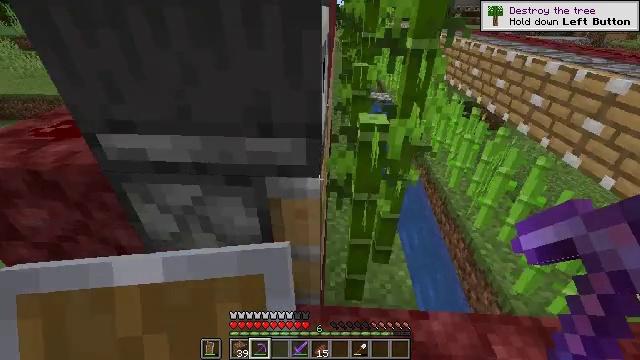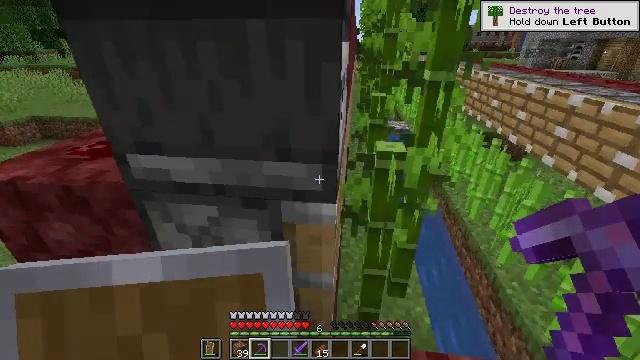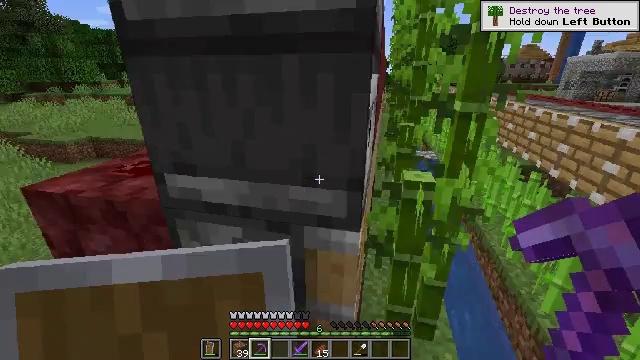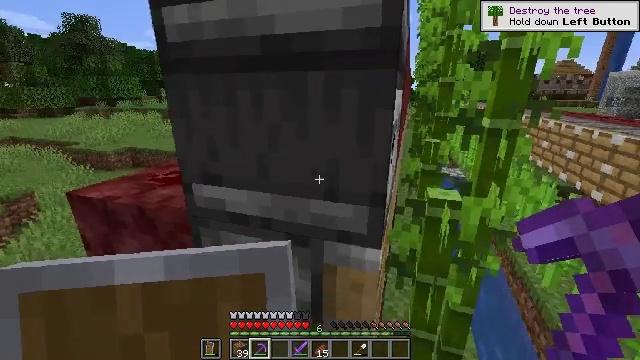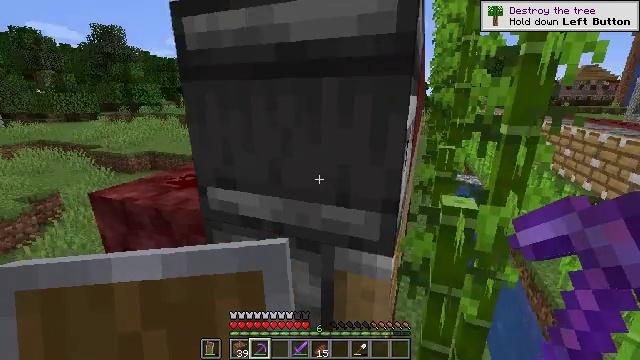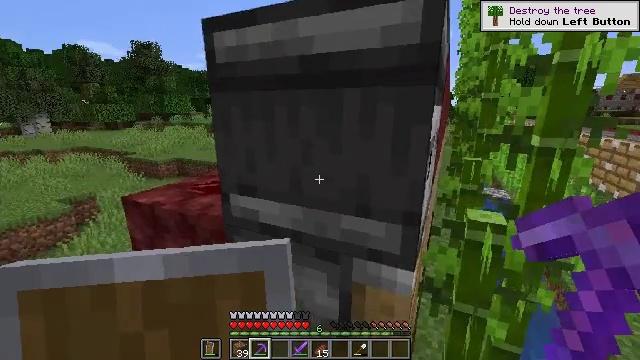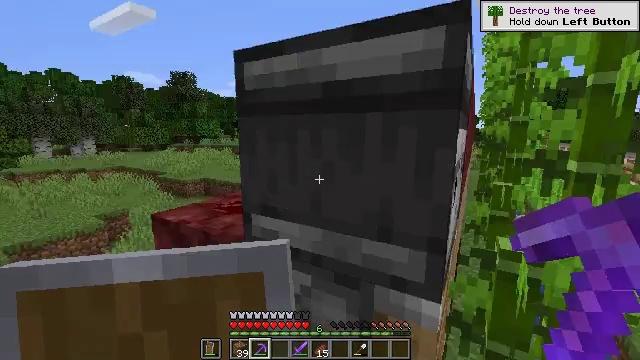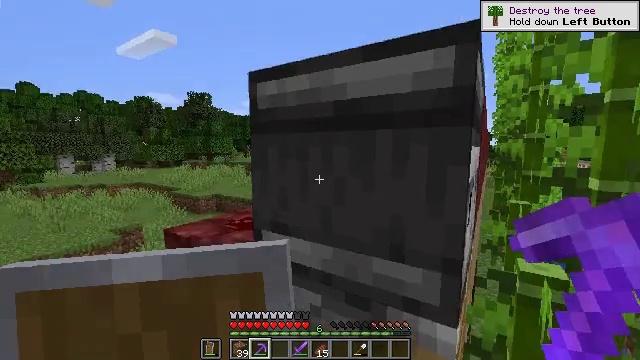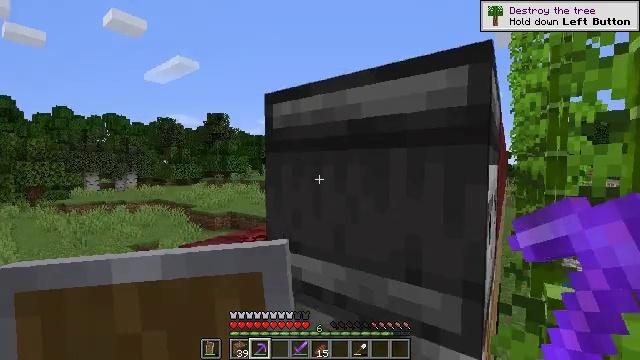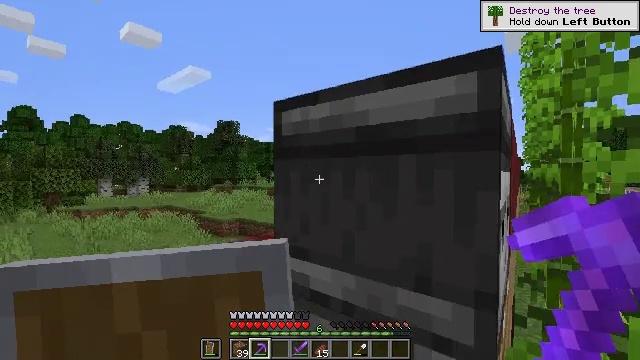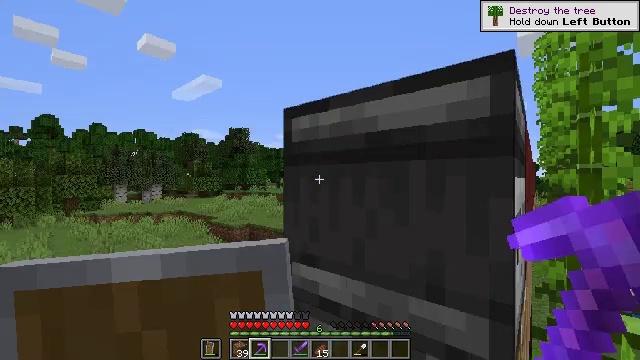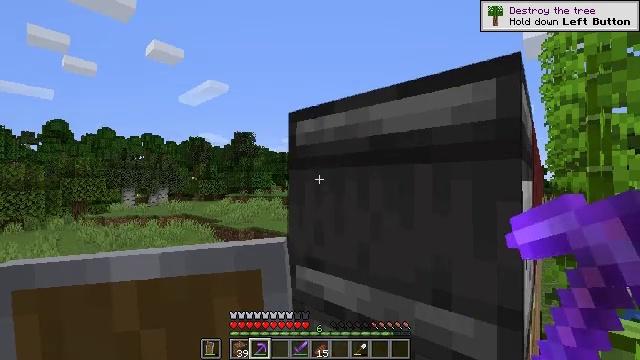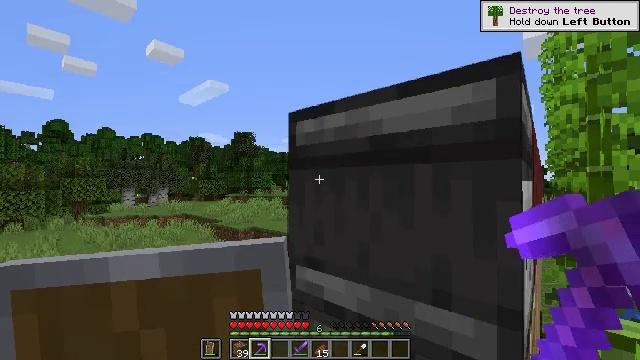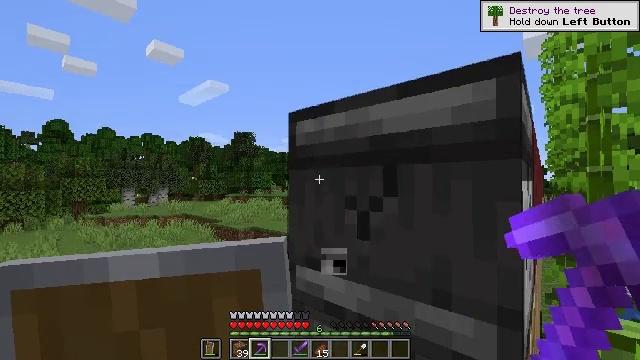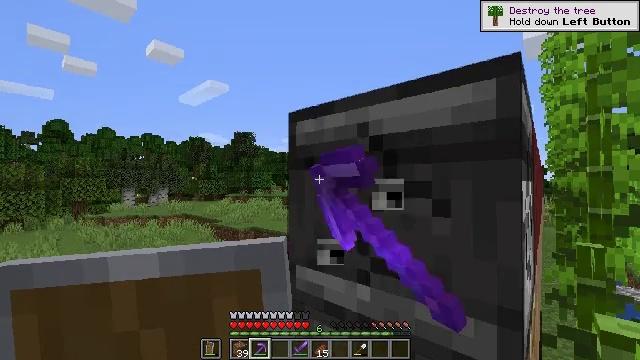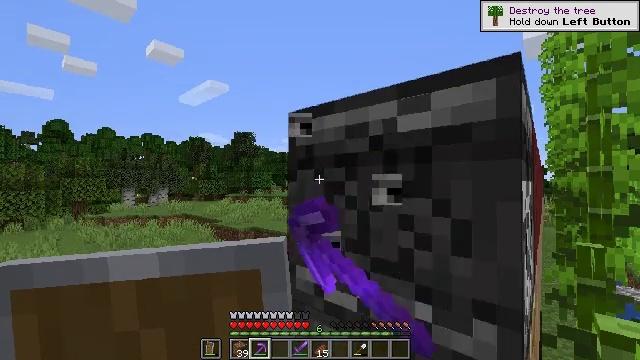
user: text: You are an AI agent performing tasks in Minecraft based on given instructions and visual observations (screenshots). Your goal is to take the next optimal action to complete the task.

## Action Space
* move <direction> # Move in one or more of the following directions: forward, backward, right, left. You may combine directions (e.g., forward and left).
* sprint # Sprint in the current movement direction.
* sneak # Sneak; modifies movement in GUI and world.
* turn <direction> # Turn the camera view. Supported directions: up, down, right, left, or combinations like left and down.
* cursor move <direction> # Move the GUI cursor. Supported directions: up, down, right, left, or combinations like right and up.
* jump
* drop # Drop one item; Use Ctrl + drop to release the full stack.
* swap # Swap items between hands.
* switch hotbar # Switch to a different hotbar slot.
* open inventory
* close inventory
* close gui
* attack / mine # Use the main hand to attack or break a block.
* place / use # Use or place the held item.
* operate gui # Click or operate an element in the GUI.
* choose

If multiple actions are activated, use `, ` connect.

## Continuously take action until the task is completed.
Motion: motion action
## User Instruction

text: Break the observer to move it.
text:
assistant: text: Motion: turn left and up
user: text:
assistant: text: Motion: turn left and up
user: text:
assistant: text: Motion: turn left and up
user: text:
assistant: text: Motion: turn left and up
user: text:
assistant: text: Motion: turn left and up
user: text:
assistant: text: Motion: turn left and up
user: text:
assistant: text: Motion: turn left and up
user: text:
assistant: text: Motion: turn left and up
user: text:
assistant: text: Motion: turn left and up
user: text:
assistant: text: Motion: turn left and up
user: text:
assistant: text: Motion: turn left
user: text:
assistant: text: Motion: no_op
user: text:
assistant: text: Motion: attack / mine
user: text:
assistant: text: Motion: attack / mine
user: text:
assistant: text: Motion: attack / mine
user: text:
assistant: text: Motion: no_op
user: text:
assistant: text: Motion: no_op
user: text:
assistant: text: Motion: no_op
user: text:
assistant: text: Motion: no_op
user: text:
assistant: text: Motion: no_op
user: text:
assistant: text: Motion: no_op
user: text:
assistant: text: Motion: no_op
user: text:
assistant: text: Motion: no_op
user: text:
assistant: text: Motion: attack / mine
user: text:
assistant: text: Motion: attack / mine
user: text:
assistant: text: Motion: attack / mine
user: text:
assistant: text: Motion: attack / mine
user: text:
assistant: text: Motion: attack / mine
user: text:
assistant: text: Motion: no_op
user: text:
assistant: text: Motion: no_op